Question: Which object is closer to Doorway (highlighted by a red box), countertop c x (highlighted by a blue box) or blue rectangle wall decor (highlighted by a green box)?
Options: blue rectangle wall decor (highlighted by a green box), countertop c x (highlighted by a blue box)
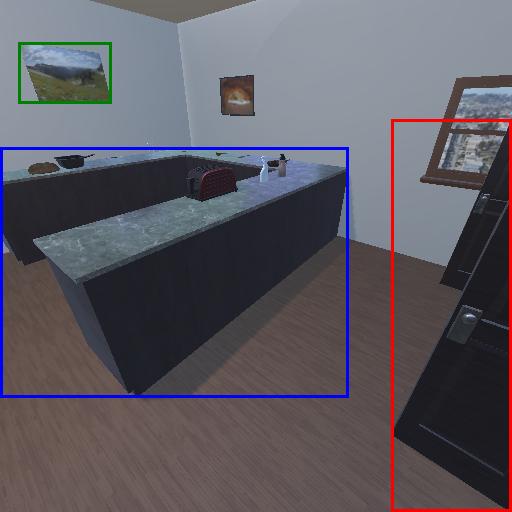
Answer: blue rectangle wall decor (highlighted by a green box)